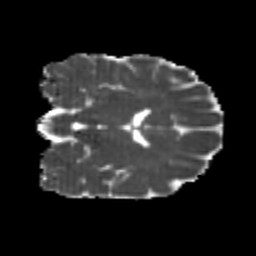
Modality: MD
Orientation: coronal
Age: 22
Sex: female
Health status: healthy
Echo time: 0.074 s